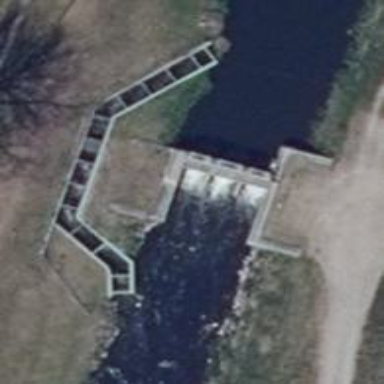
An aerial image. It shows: Weir in waterway.